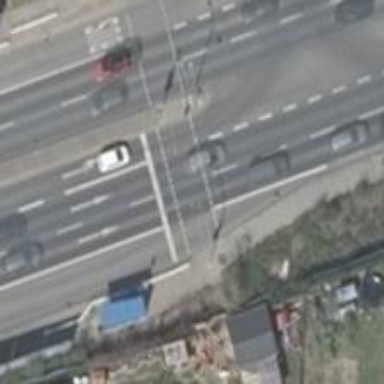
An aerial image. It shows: Crossing with traffic signals and pedestrian island.